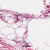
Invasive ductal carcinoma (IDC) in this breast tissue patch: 0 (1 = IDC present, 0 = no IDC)